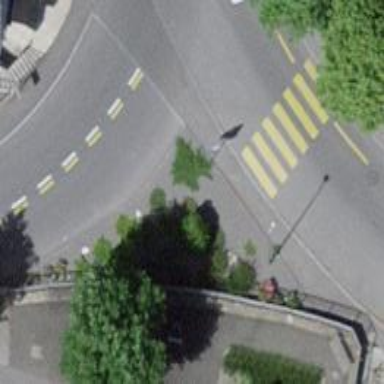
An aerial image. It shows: Kerb barrier.